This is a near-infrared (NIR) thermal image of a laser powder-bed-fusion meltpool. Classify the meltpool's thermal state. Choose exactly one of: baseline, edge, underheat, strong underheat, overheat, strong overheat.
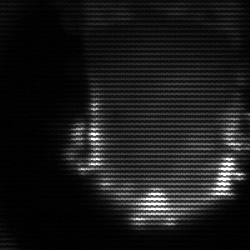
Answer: baseline